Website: apple
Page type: billing-address
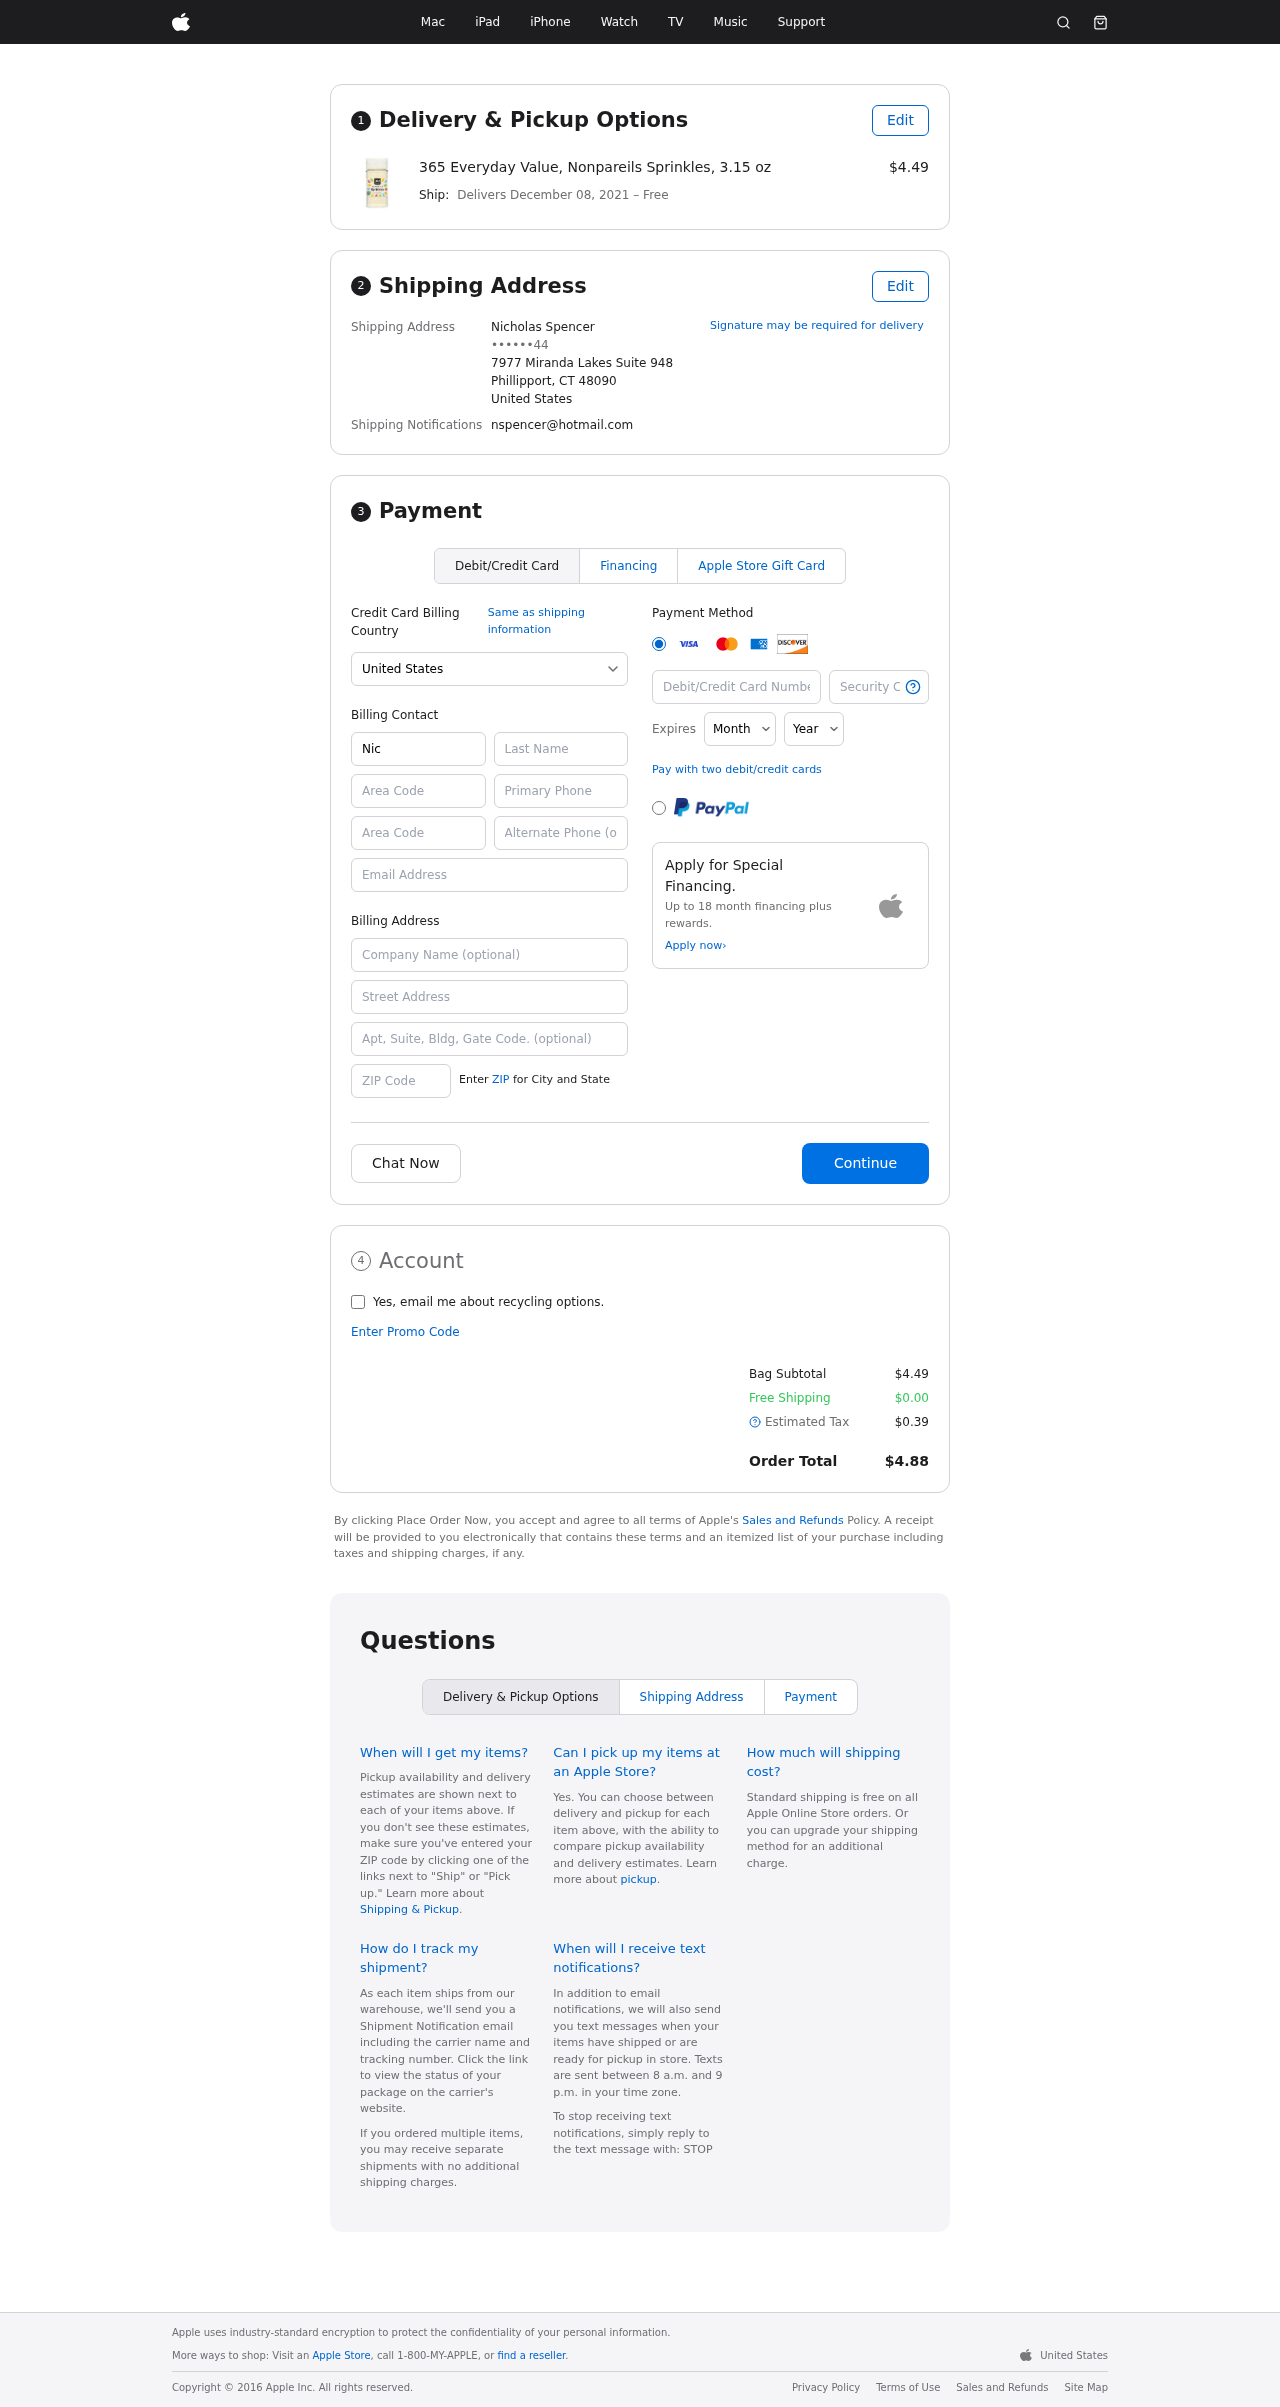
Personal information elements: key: PII_CARD_CVV
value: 9218
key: PII_CARD_EXPIRY_MONTH
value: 02
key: PII_CARD_EXPIRY_YEAR
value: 28
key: PII_CARD_NUMBER
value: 3708 9001 6608 560
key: PII_CITY_STATE_ZIP
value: Phillipport, CT 48090
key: PII_COUNTRY
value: United States
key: PII_EMAIL
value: nspencer@hotmail.com
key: PII_FULLNAME
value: Nicholas Spencer
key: PII_STREET
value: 7977 Miranda Lakes Suite 948
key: PII_PHONE_MASKED
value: ••••••44
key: PII_BILLING_FIRSTNAME
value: Nicholas
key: PII_BILLING_LASTNAME
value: Spencer
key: PII_BILLING_PHONE_AREA
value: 859
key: PII_BILLING_PHONE
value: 8594158644
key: PII_BILLING_EMAIL
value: nspencer@hotmail.com
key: PII_BILLING_STREET
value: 7977 Miranda Lakes Suite 948
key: PII_BILLING_STREET2
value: Suite 029
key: PII_BILLING_POSTCODE
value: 48090
Product elements: key: PRODUCT1_NAME
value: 365 Everyday Value, Nonpareils Sprinkles, 3.15 oz
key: PRODUCT1_PRICE
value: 4.49
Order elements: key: ORDER_DELIVERY_DATE
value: December 08, 2021
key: ORDER_SUBTOTAL
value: $4.49
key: ORDER_SHIPPING_COST
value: $0.00
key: ORDER_TAX
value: $0.39
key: ORDER_TOTAL
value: $4.88